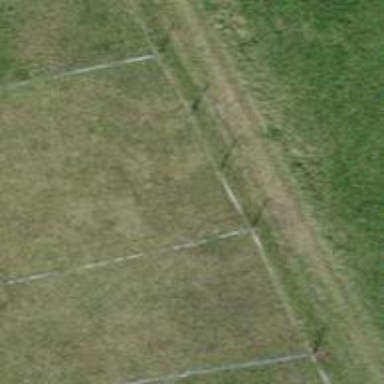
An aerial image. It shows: Fence.